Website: home-depot
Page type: delivery-shipping
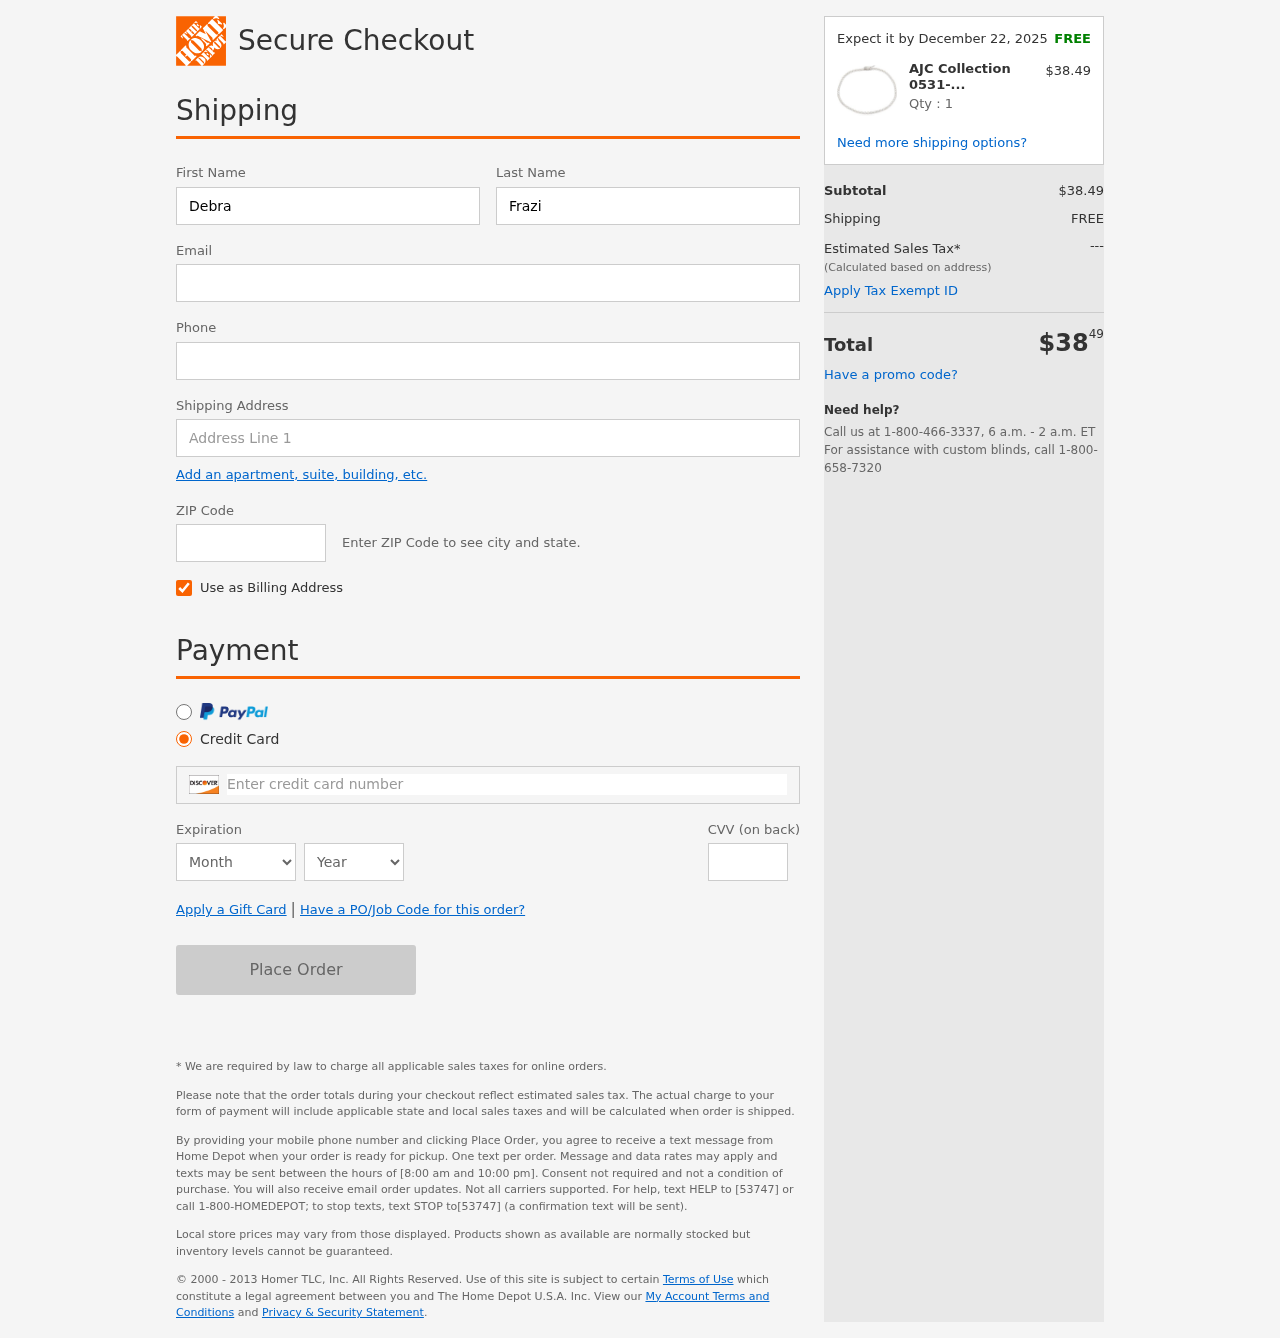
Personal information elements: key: PII_CARD_CVV
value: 546
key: PII_CARD_EXPIRY_MONTH
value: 03
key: PII_CARD_EXPIRY_YEAR
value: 28
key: PII_CARD_NUMBER
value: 6011 2845 7174 0756
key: PII_EMAIL
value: debrafrazier@gmail.com
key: PII_FIRSTNAME
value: Debra
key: PII_LASTNAME
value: Frazier
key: PII_PHONE
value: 9119204356
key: PII_POSTCODE
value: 17391
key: PII_STREET
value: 96707 Randy Mountain Suite 074
Product elements: key: PRODUCT1_NAME
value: AJC Collection 0531-6187-0012-0000 Diamond Platinum 850 Bracelet
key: PRODUCT1_PRICE
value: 38.49
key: PRODUCT1_QUANTITY
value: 1
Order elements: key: ORDER_DELIVERY_DATE
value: Expect it by December 22, 2025
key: ORDER_SUBTOTAL
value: $38.49
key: ORDER_SHIPPING_COST
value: FREE
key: ORDER_TOTAL
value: $3849